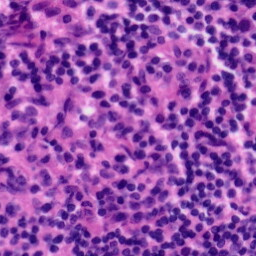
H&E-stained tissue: Tonsil